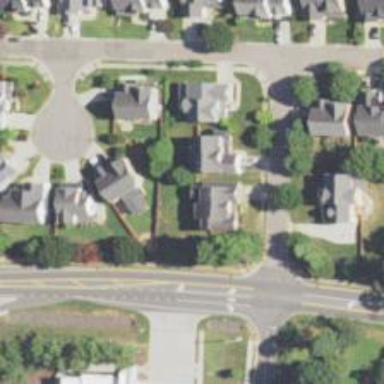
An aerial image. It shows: Residential neighbourhood.